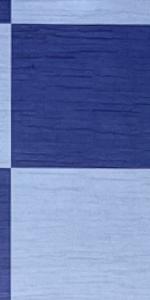
Label: Empty